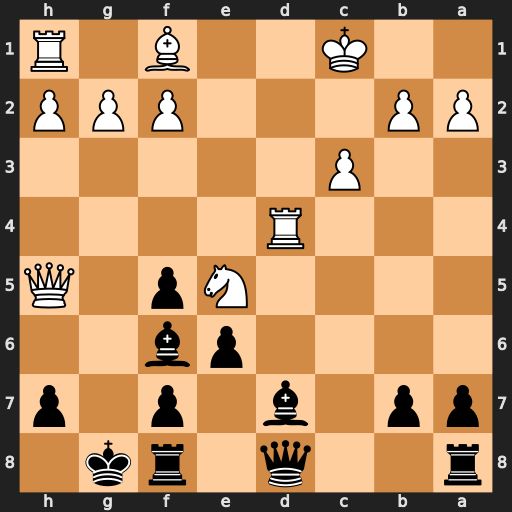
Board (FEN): r2q1rk1/pp1b1p1p/4pb2/4Np1Q/3R4/2P5/PP3PPP/2K2B1R
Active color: b
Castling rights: -
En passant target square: -
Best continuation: Bxe5 Rh4 Re8